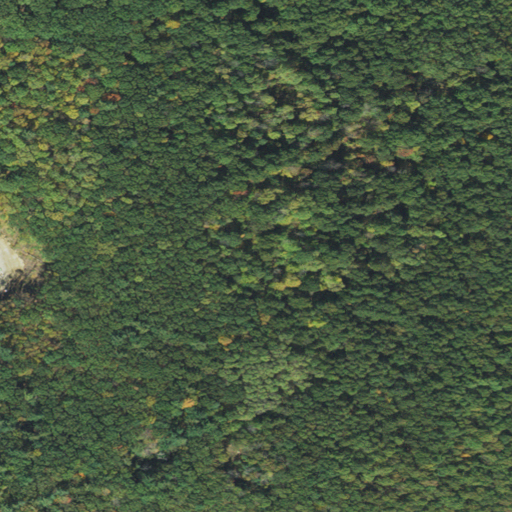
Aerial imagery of mountain in Massachusetts named Crowl Hill containing deciduous forest and mixed forest